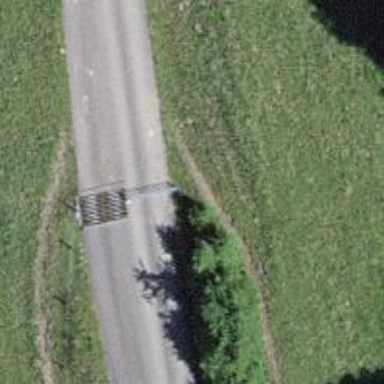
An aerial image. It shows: Cattle grid.